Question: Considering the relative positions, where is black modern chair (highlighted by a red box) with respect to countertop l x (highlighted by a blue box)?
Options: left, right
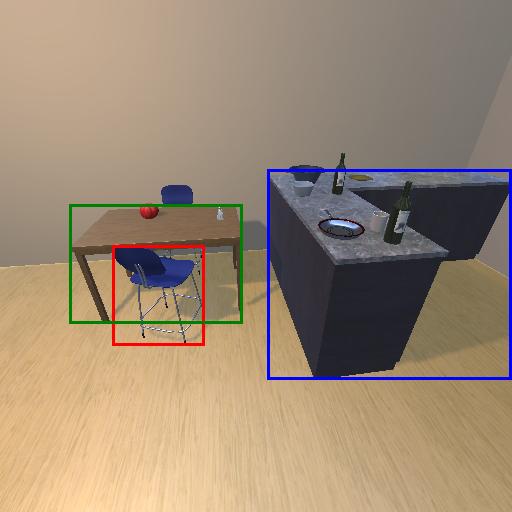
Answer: left